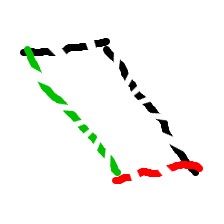
Shape: parallelogram